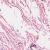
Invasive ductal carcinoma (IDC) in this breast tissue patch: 0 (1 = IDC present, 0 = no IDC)